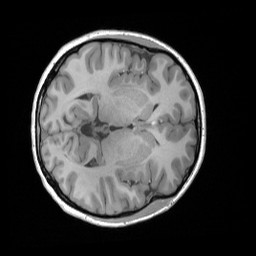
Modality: T1w
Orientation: axial
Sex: female
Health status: ill
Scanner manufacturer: siemens
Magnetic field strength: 3 T
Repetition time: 1.66 s
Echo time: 0.00254 s